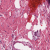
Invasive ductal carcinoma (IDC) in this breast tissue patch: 0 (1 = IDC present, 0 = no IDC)